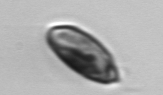
Label: Katodinium_or_Torodinium